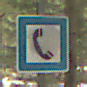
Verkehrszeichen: Fernsprecher
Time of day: MorningAfternoon
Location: Outdoor (Nature)
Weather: Overcast
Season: Winter
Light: Natural